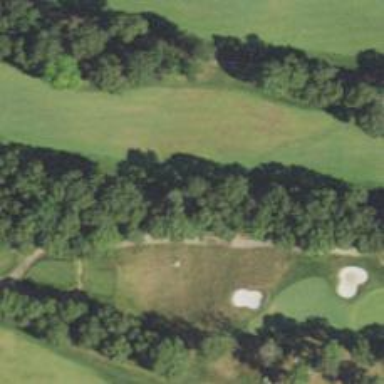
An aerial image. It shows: Golf cartpath that is also road path.